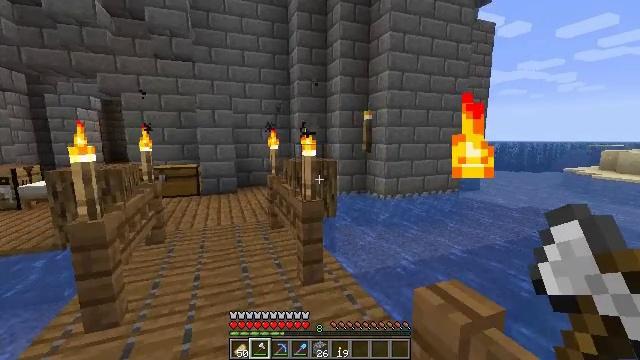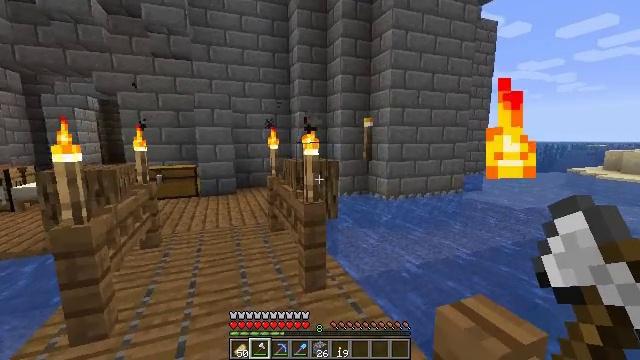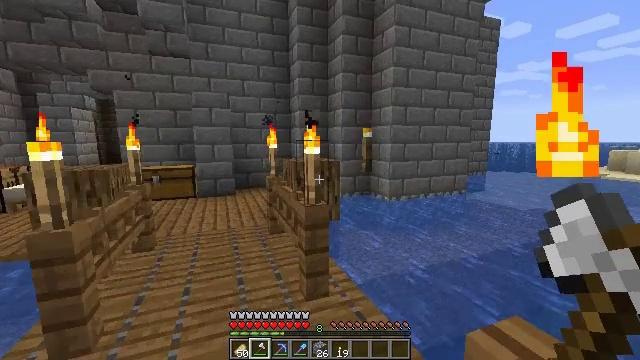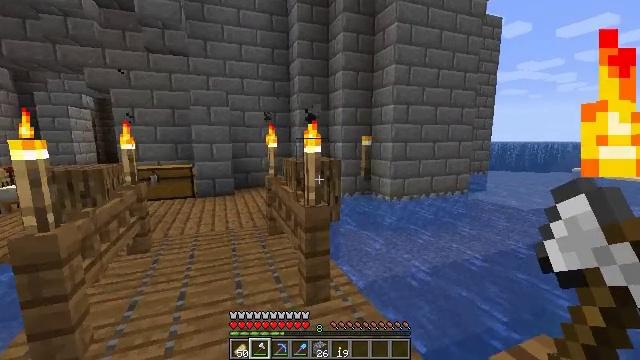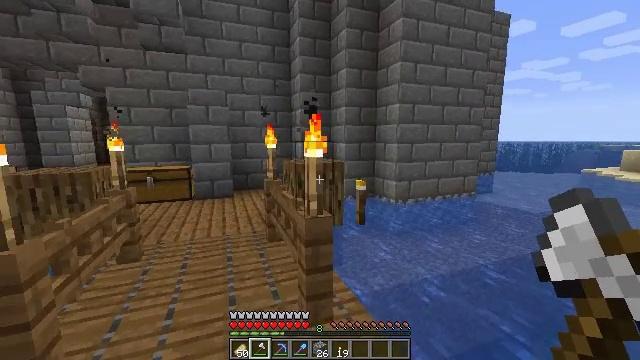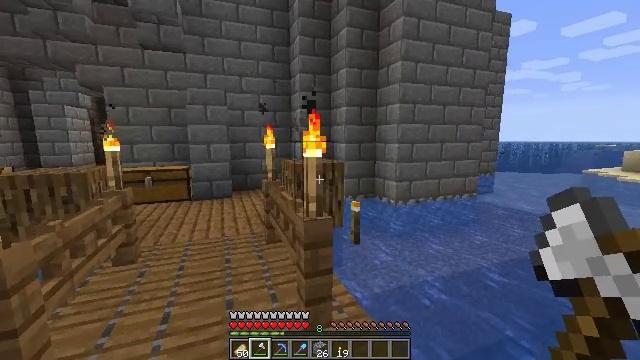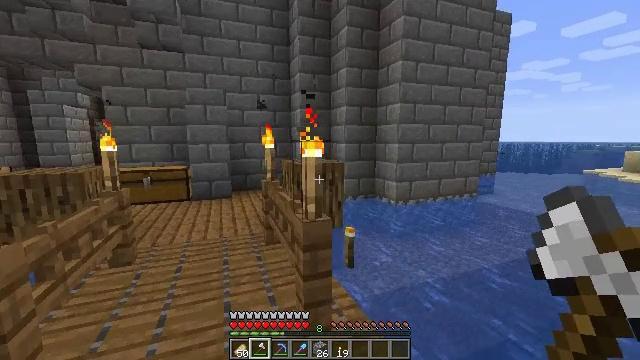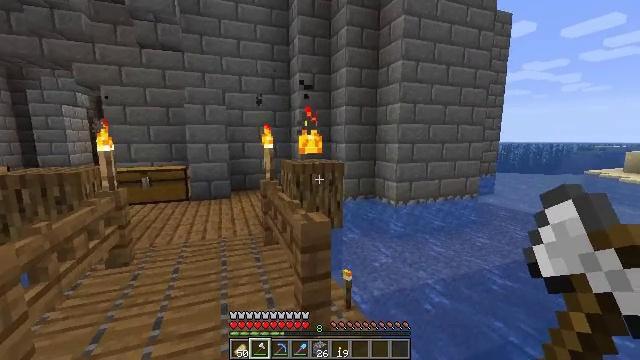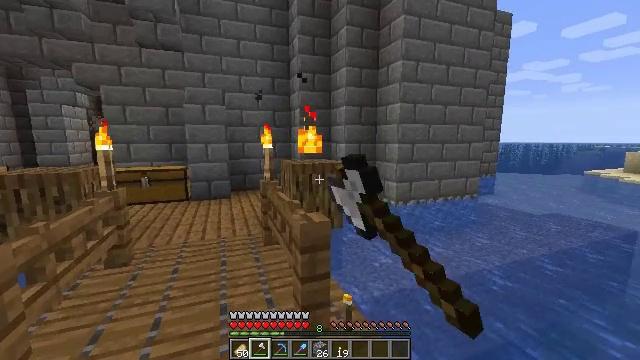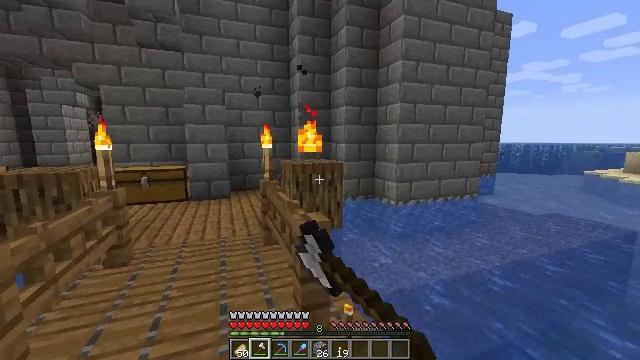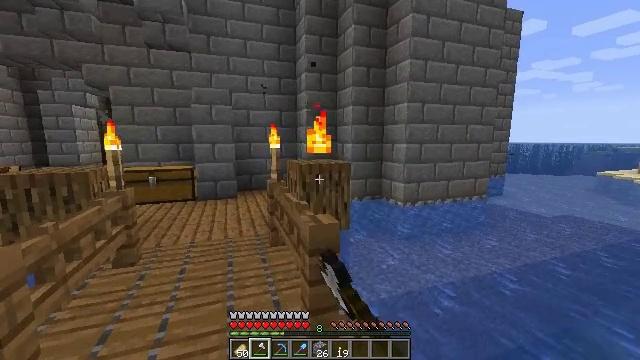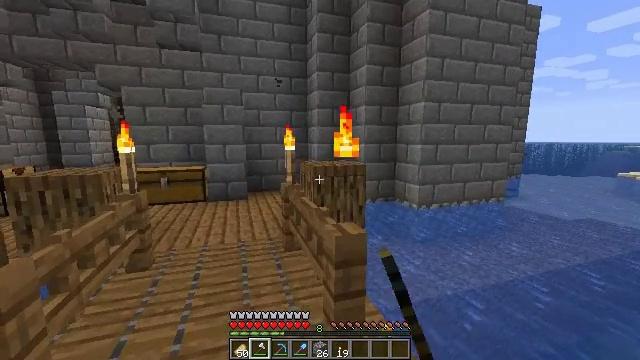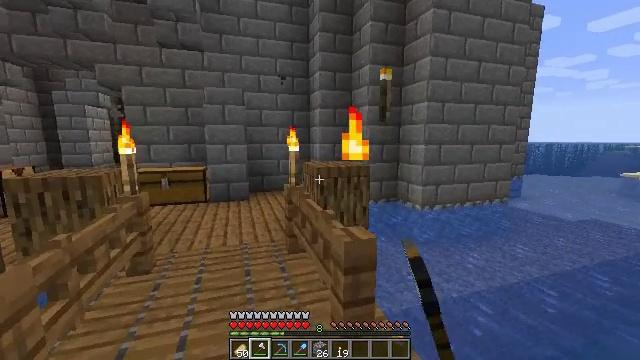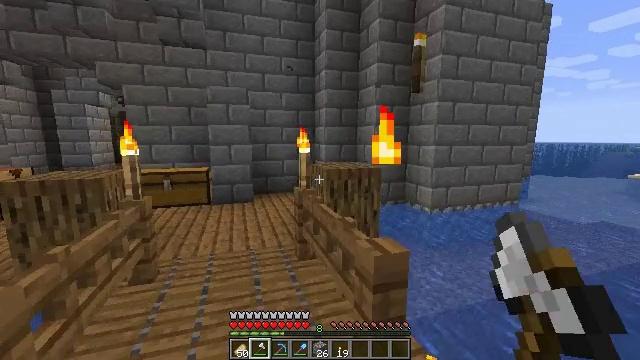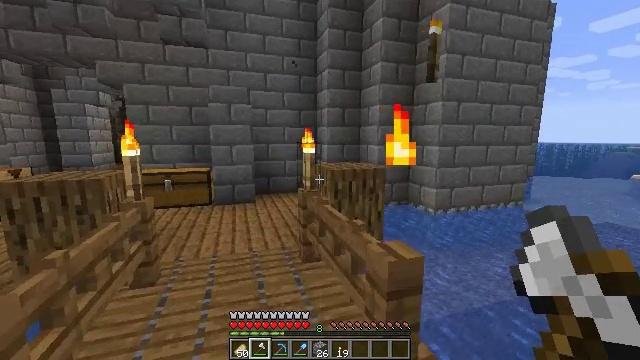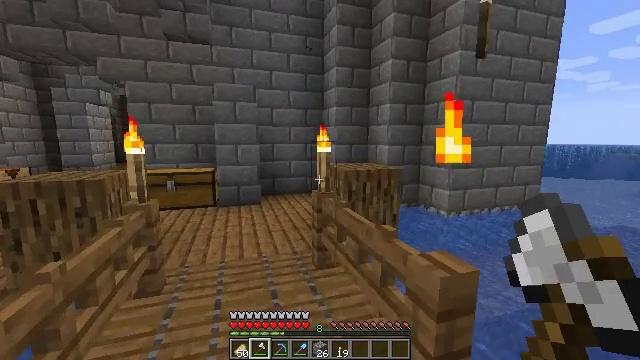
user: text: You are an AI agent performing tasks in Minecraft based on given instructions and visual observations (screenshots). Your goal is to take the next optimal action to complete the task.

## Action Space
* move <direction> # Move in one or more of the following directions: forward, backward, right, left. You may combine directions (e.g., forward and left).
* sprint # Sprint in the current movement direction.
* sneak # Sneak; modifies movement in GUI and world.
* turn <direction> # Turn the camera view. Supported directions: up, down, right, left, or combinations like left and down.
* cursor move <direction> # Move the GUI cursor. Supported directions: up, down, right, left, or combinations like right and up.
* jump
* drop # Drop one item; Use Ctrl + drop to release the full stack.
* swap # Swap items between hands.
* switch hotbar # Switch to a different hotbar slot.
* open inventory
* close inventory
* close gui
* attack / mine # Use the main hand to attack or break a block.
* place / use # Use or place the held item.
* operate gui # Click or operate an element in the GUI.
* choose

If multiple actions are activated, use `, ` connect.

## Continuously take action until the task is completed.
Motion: motion action
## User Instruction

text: Mine the torch on the wall.
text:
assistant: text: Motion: move forward
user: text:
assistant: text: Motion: move forward
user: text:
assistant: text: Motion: move forward
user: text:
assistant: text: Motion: no_op
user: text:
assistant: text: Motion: no_op
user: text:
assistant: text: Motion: no_op
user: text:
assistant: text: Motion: attack / mine
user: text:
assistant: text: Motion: attack / mine
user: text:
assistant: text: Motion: attack / mine
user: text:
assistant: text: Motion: move forward and move left, turn left
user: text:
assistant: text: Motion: move forward and move left, turn left
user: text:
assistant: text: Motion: move forward and move left
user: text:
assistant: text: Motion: move forward and move left
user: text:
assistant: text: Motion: move forward and move left
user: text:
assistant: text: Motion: move forward and move left
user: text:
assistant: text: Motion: move forward
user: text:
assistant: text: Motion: move forward
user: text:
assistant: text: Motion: move forward
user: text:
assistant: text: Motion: no_op
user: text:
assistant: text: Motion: no_op
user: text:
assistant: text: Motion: no_op
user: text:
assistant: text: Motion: turn right
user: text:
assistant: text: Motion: turn right
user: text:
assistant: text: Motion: no_op
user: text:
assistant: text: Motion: no_op
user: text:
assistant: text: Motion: no_op
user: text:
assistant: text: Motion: no_op
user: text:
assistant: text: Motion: turn right
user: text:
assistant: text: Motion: attack / mine
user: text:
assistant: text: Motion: attack / mine